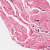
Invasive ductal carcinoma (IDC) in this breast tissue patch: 0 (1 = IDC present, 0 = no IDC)